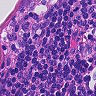
Metastatic tissue present: no